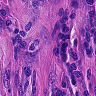
Metastatic tissue present: no